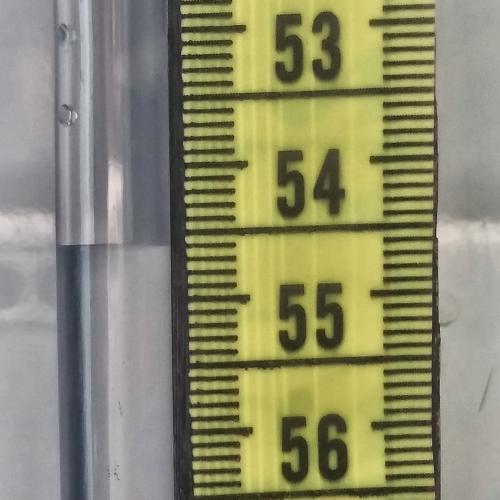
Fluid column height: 54.6 cm